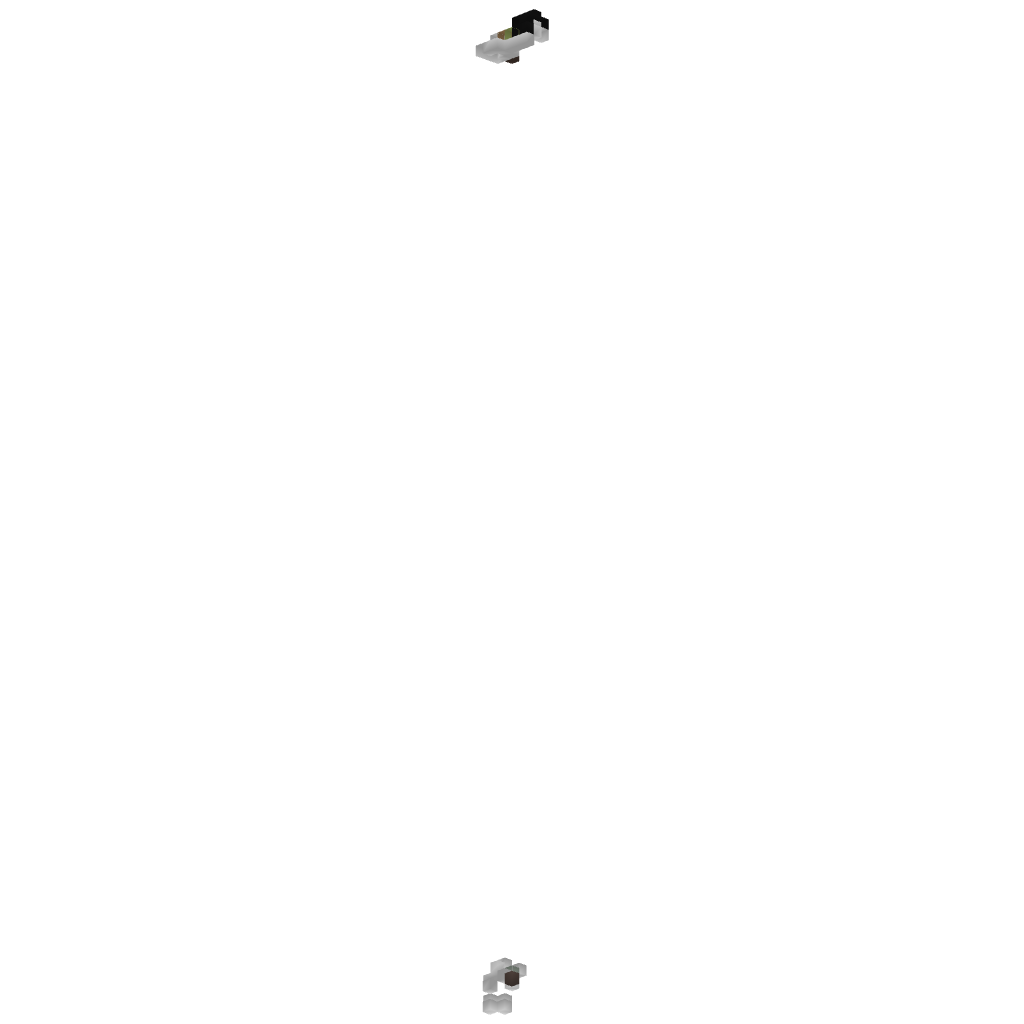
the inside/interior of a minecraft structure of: Anvil Drop